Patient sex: F
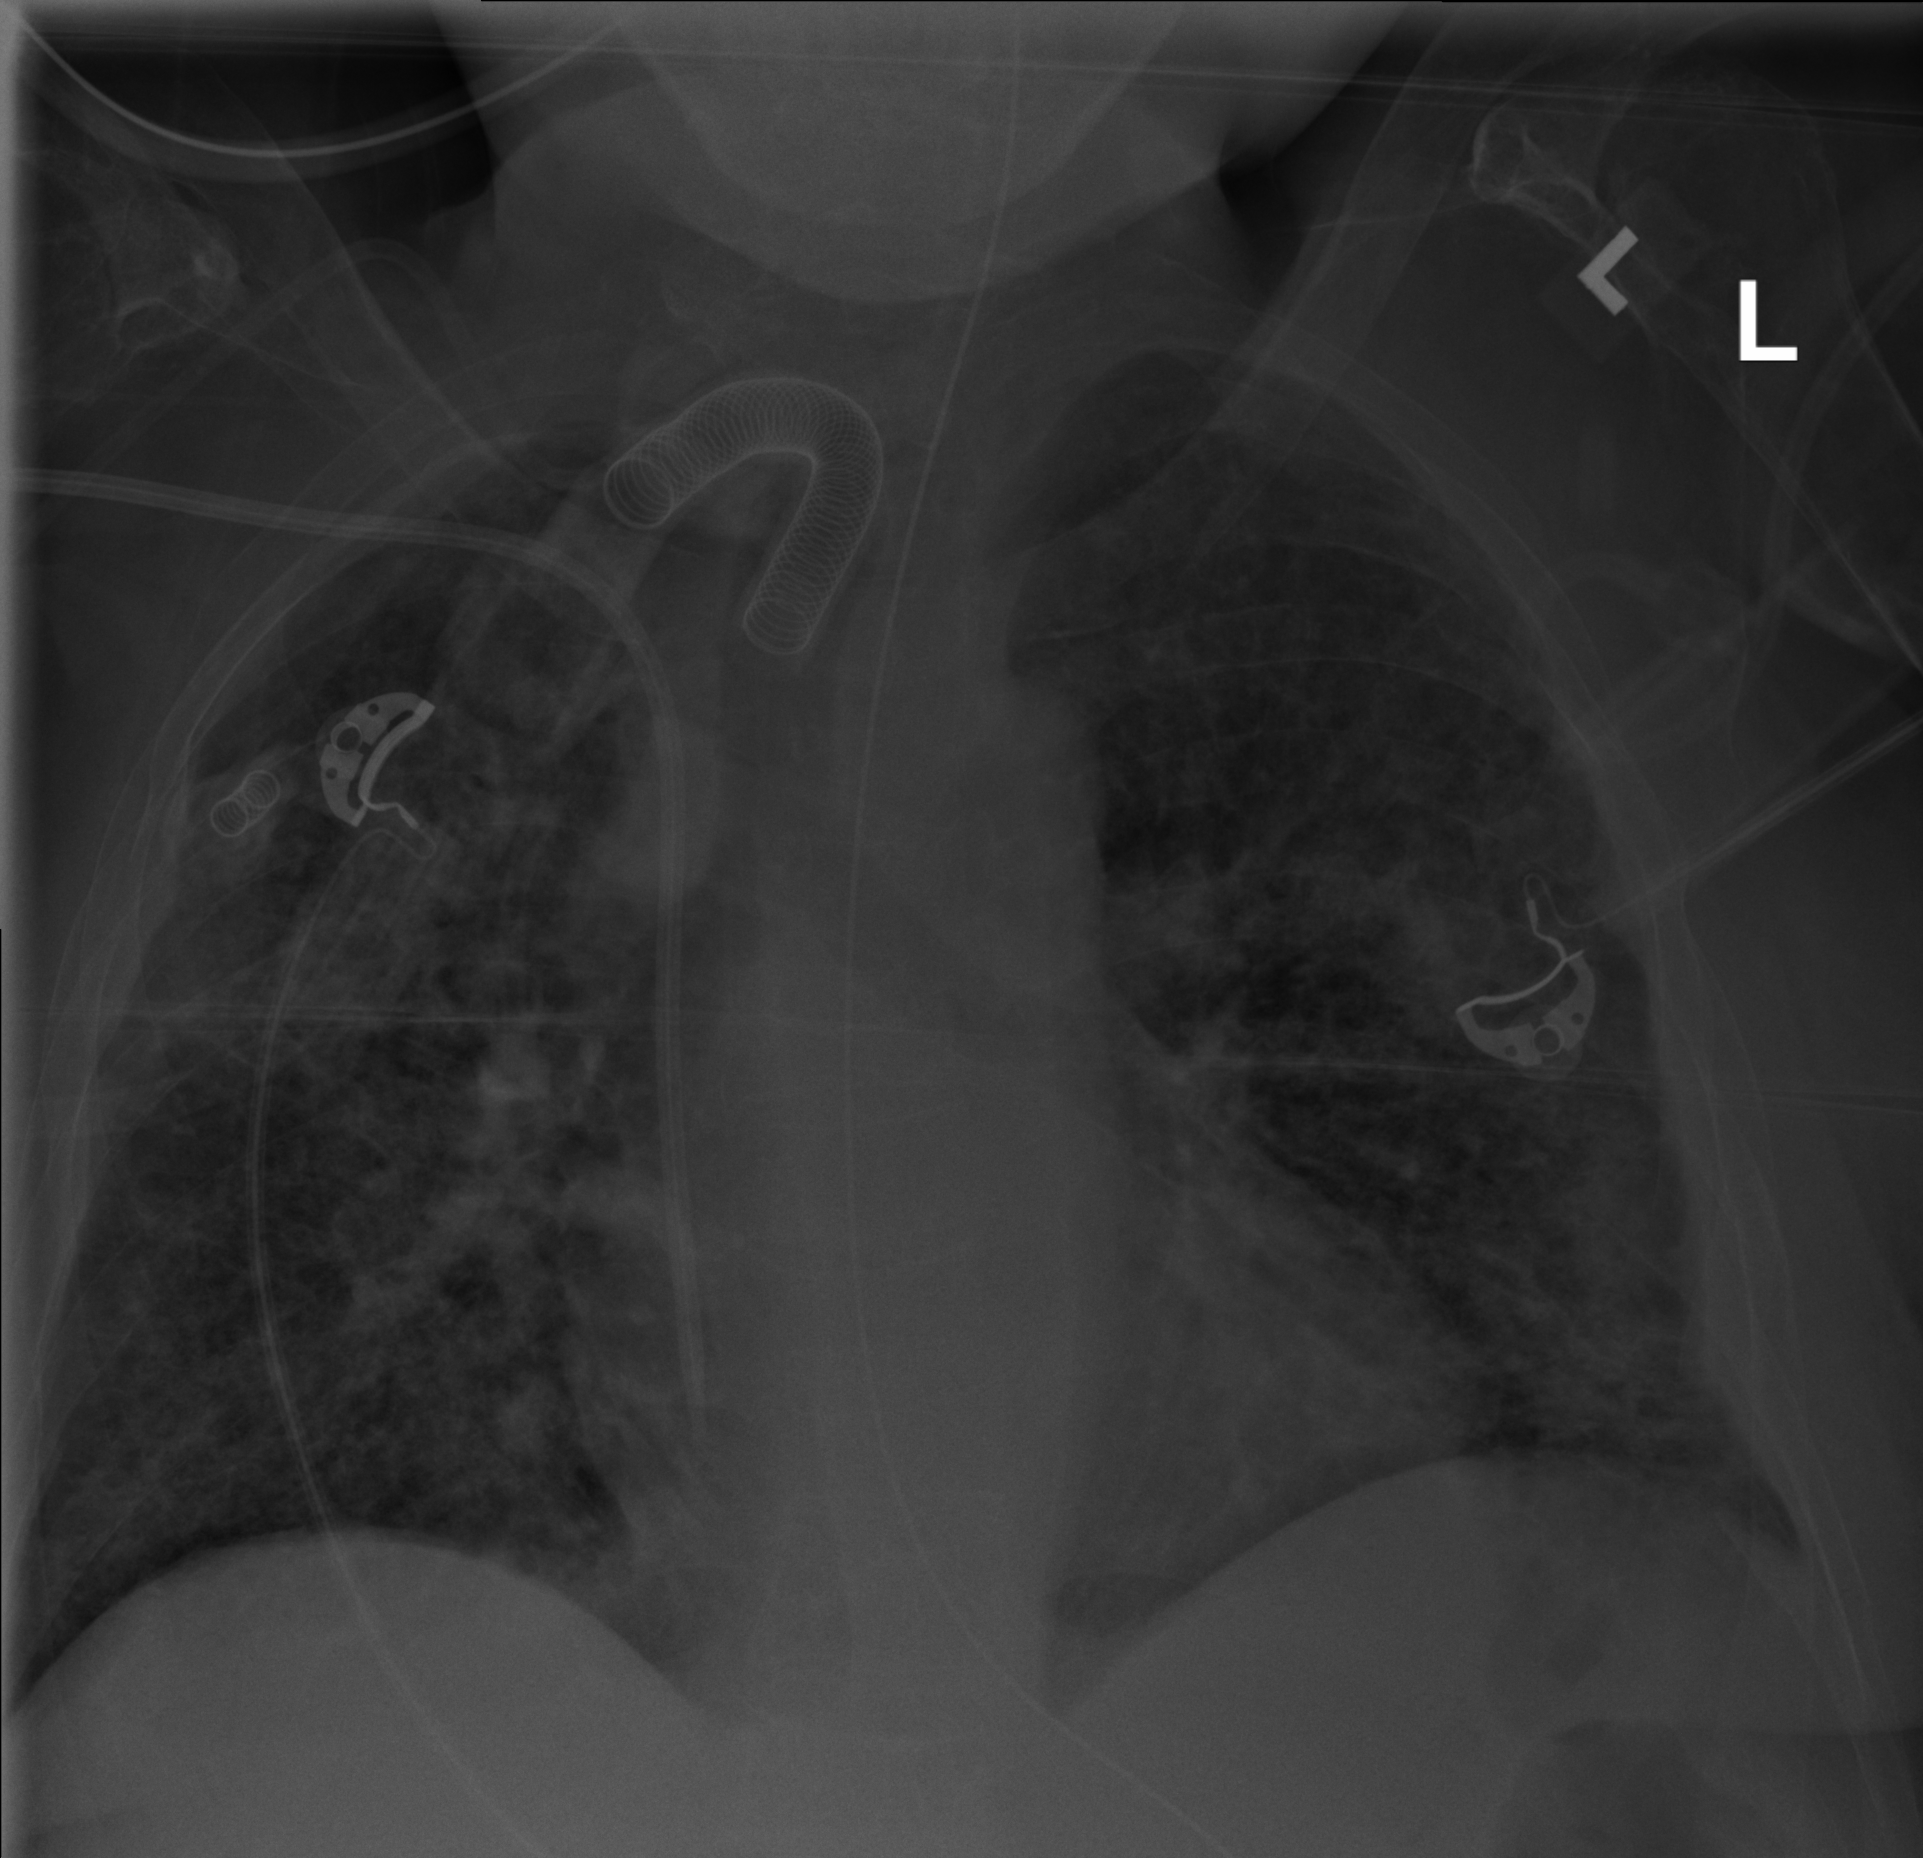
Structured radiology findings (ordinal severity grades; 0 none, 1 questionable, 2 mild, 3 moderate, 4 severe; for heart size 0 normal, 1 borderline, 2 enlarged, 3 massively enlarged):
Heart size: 0
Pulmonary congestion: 2
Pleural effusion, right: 0
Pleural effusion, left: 1
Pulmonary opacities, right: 2
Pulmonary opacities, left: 2
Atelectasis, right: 2
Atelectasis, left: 2